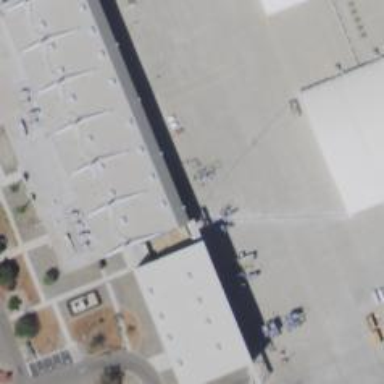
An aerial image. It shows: Hangar building at the airport.